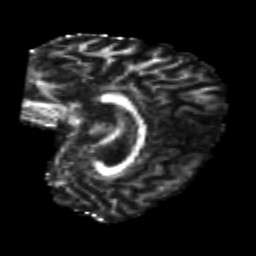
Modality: FA
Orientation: sagittal
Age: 20
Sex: male
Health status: healthy
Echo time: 0.074 s